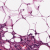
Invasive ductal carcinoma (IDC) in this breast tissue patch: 0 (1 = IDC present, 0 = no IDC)